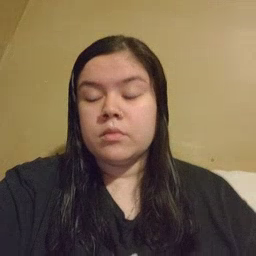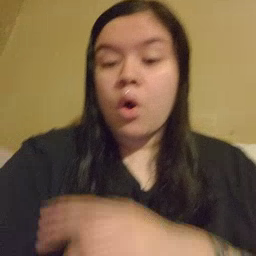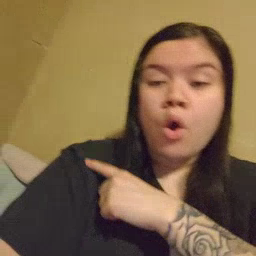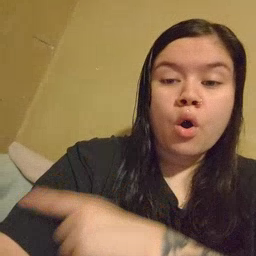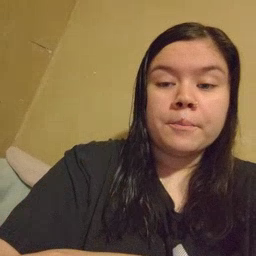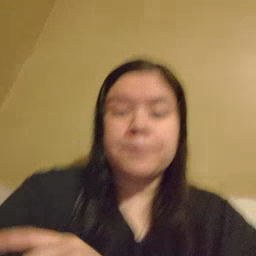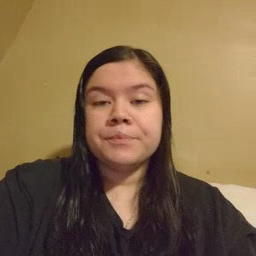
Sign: arm